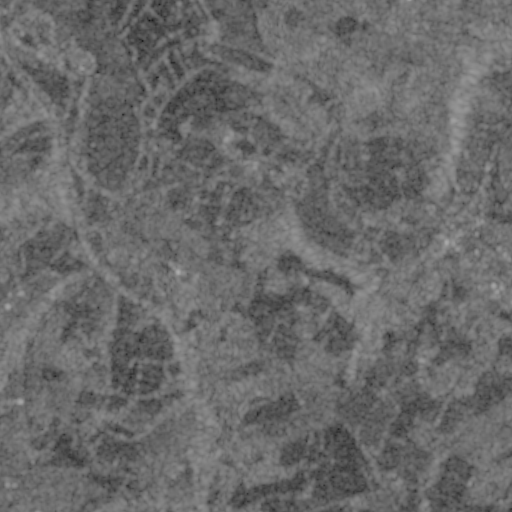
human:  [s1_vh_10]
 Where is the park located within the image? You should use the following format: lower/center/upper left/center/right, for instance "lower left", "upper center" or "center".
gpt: The park is located in the center right of the image.
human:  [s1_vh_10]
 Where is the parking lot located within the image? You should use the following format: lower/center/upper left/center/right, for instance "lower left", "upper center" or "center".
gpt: The parking lot is located in the center right of the image.
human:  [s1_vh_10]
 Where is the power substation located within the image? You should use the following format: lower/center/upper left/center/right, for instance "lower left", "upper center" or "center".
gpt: The power substation is located in the upper center of the image.
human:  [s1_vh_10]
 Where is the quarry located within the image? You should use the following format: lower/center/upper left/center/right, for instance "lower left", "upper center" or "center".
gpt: The quarry is located in the upper center of the image.
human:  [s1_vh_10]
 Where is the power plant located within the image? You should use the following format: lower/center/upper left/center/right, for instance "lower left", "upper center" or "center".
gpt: There is no power plant in the image.

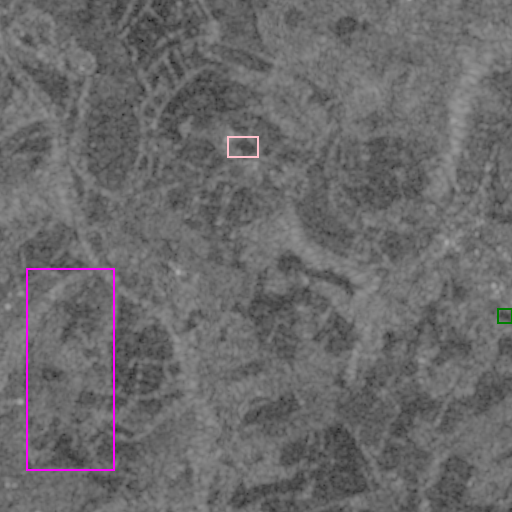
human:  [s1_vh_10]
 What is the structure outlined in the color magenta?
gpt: The structure outlined in magenta is a crop field.
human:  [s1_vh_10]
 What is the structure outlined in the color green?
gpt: The structure outlined in green is a park.
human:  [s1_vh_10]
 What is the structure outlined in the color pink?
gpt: The structure outlined in pink is a quarry.
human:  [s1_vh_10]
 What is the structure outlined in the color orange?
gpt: There is no orange outline.